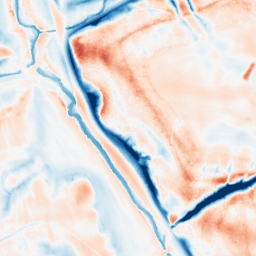
Category: trend_removal
Decomposition family: local_polynomial
Decomposition parameters: window_size: 31
degree: 1
Upsampling method: edge_directed
Upsampling parameters: scale: 4
Upsampling scale: 4